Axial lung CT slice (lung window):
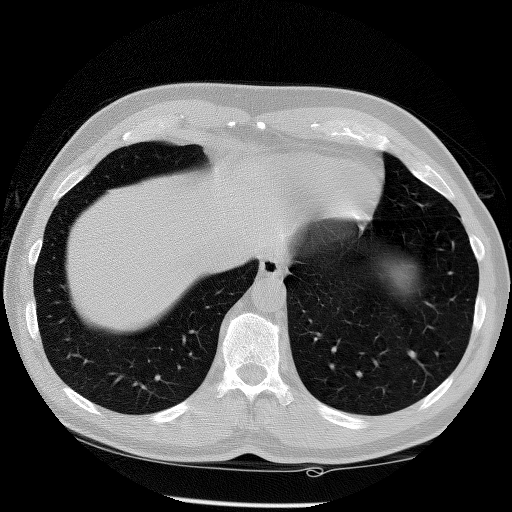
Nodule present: no